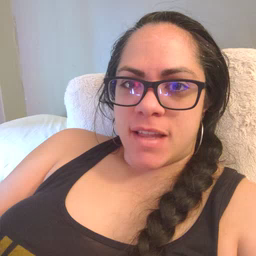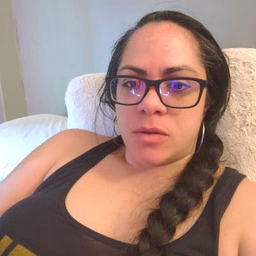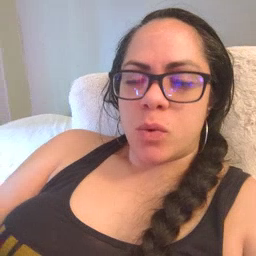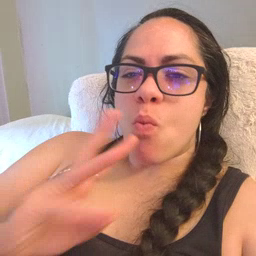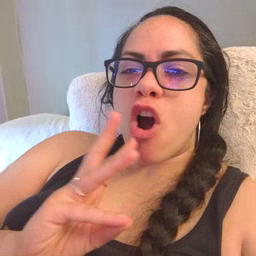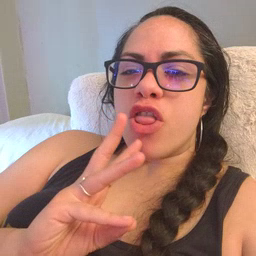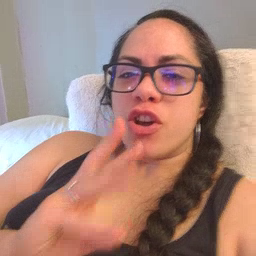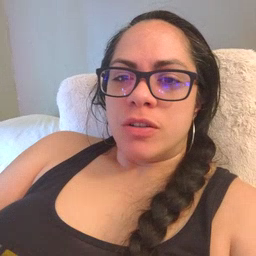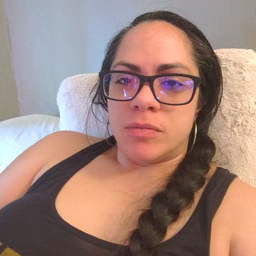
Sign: water